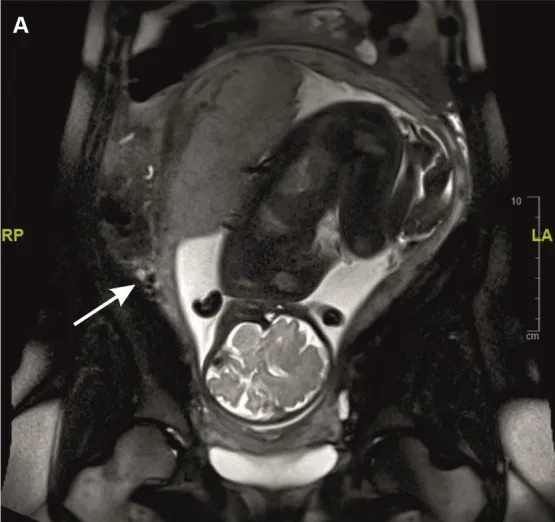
MRI examination. A small margin of free peritoneal fluid was found at the presumed base of the appendix (A,B; white arrows).
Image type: radiology (mri)